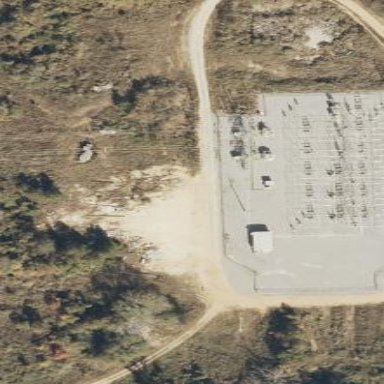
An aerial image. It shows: There is distribution substation enclosed by fence.